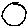
Label: circle